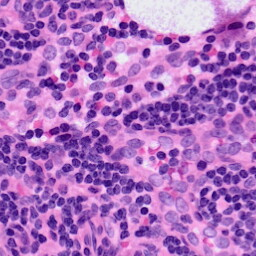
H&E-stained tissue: LymphNode